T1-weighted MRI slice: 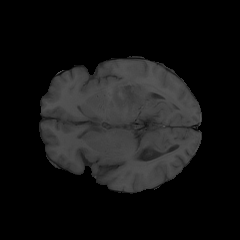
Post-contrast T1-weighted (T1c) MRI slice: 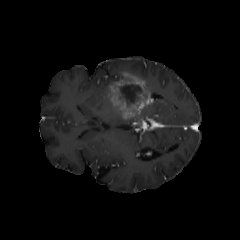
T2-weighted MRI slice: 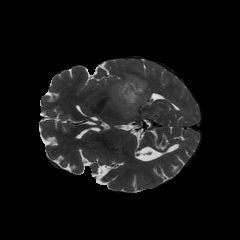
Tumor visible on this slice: yes